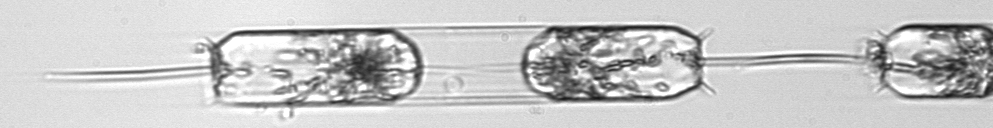
Label: Ditylum_brightwellii